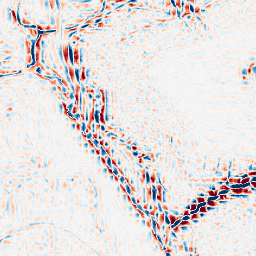
Category: wavelet
Decomposition family: wavelet_reverse_biorthogonal
Decomposition parameters: wavelet: rbio4.4
level: 3
Upsampling method: lanczos
Upsampling parameters: scale: 8
Upsampling scale: 8